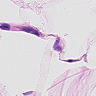
Metastatic tissue present: no